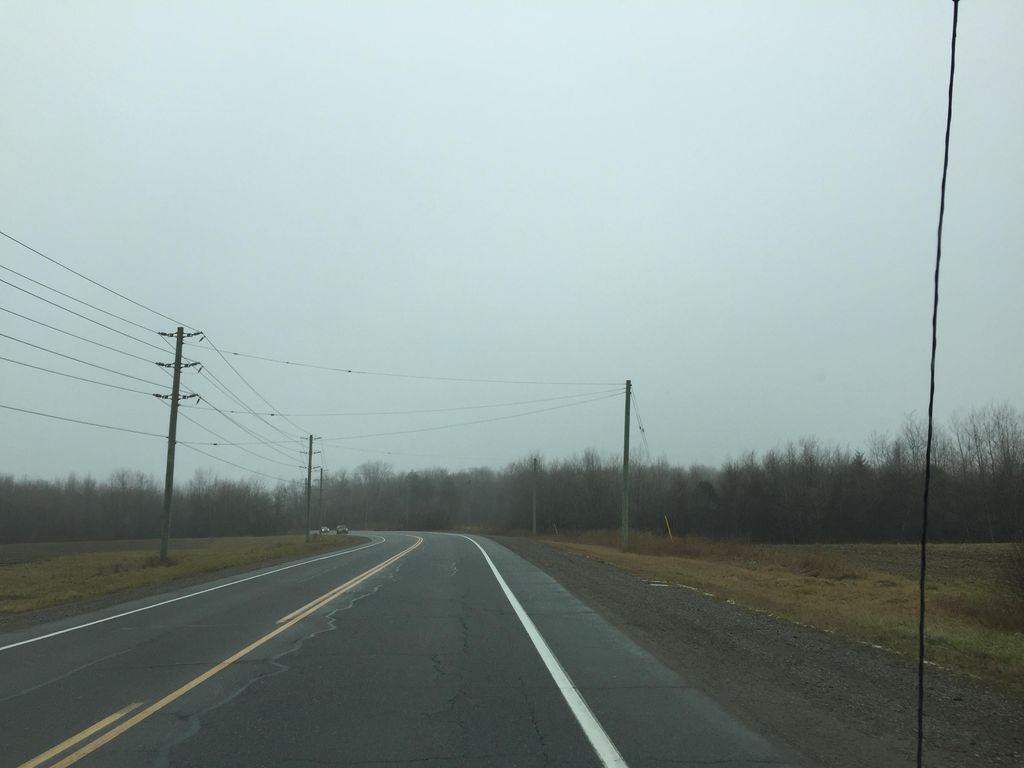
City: kitchener-waterloo